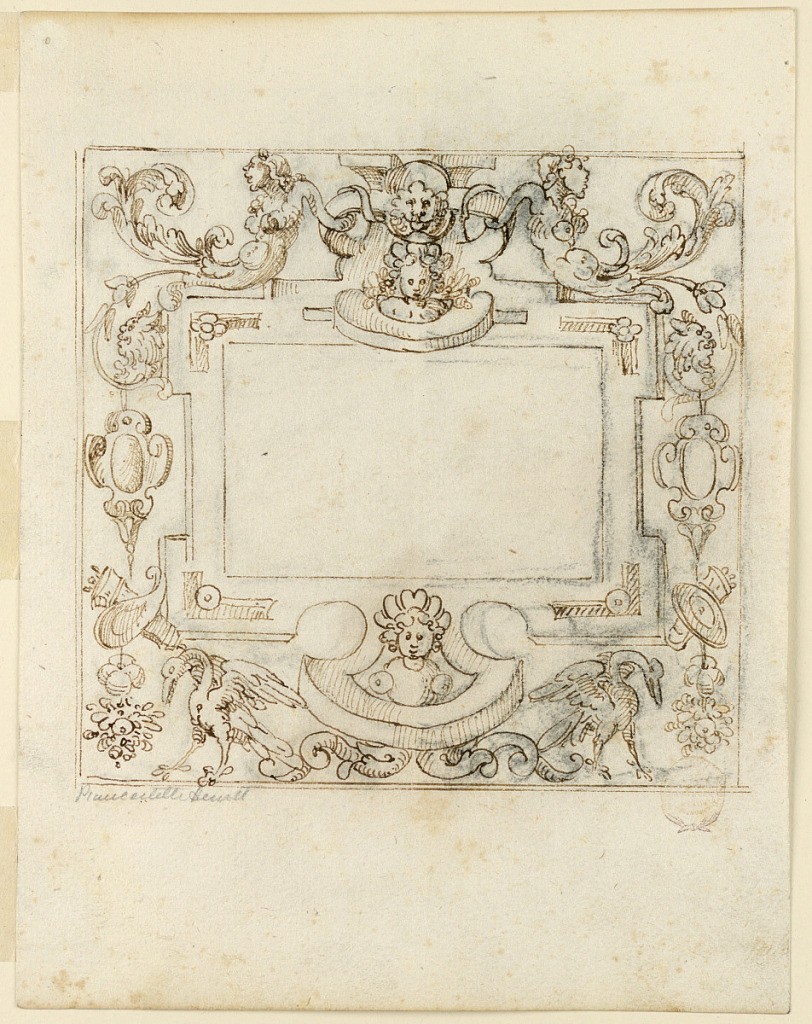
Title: Decorative Frame; verso: Frieze with Pageant
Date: early 17th century
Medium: Charcoal, pen and ink on paper
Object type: Drawing
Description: Frame with grotesque decoration. At top center, child and lion masks flanked by half figures of armless mermaids with acanthus tails. Below, escutcheons, trophies, and birds. Blank central panel. Double framing lines. Verso: A figure seated below a canopy in a wagon drawn by cows.